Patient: sex M, age 55
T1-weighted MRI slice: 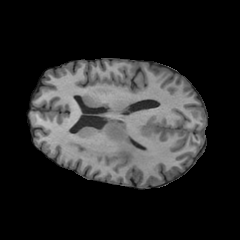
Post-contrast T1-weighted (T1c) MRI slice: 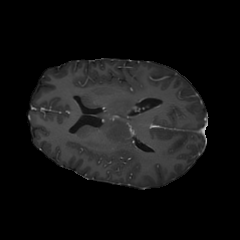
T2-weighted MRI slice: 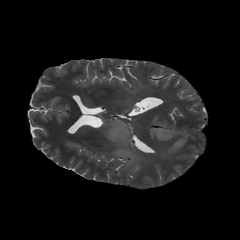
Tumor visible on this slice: yes
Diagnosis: Astrocytoma, IDH-wildtype
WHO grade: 2